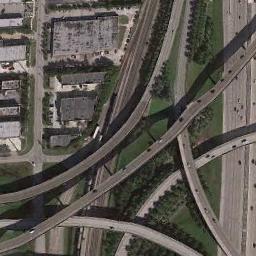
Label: overpass